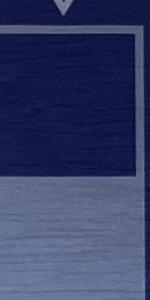
Label: Empty